Question: How I can create an input box having a + and - button. Clicking upon which user can change the quantity of product selected, like this screen:

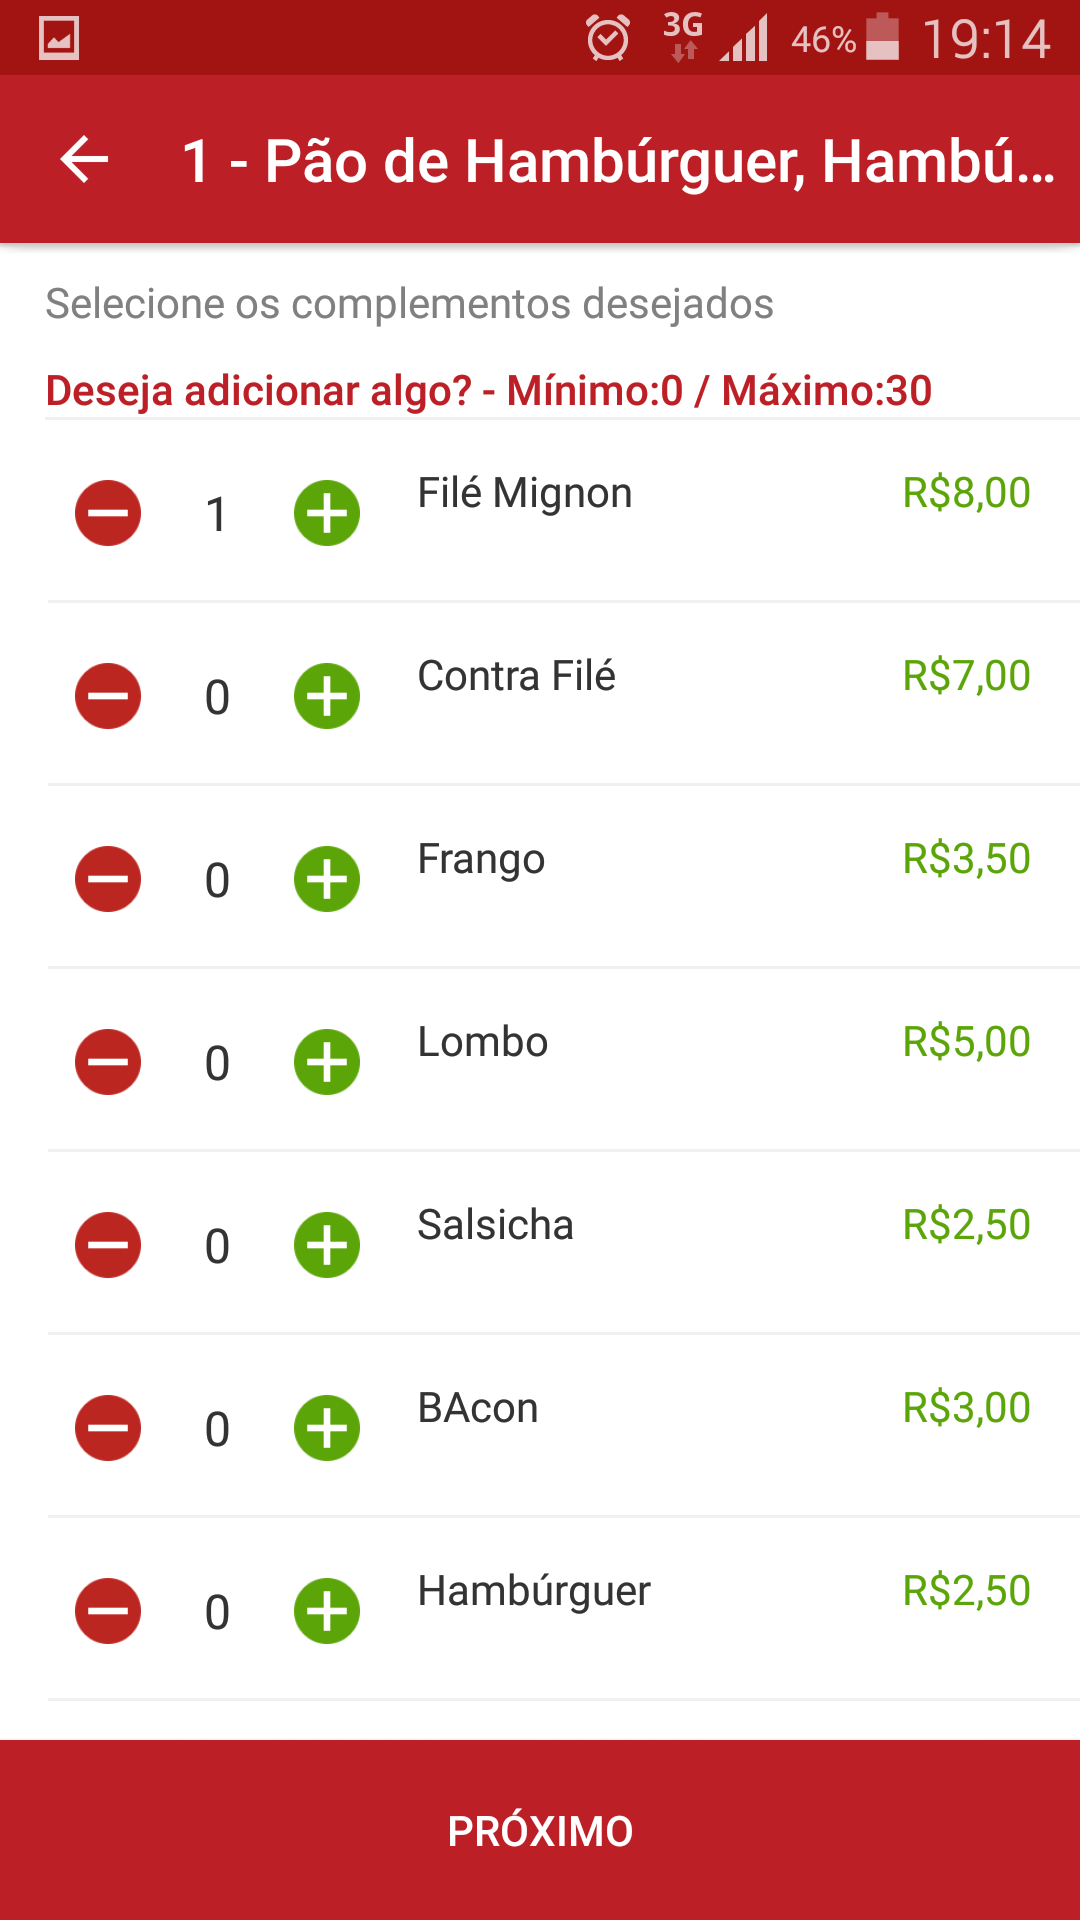
Answer: Here's a quickly thrown together example for Ionic 2. If you are using Ionic 1 you should be able to adapt it pretty easily.
You just need a couple controller/class functions to increment and decrement, then call those on tap from the buttons. This example covers just one button, so something like this wrapped in an 'ngFor' or a '<ion-list>'
page.ts:
'''
private currentNumber = 0;
constructor () { }
private increment () {
this.currentNumber++;
}
private decrement () {
this.currentNumber--;
}
'''
page.html:
'''
<ion-icon name="remove-circle" (click)="decrement()">
{{currentNumber}}
<ion-icon name="add-circle" (click)="increment()">
'''